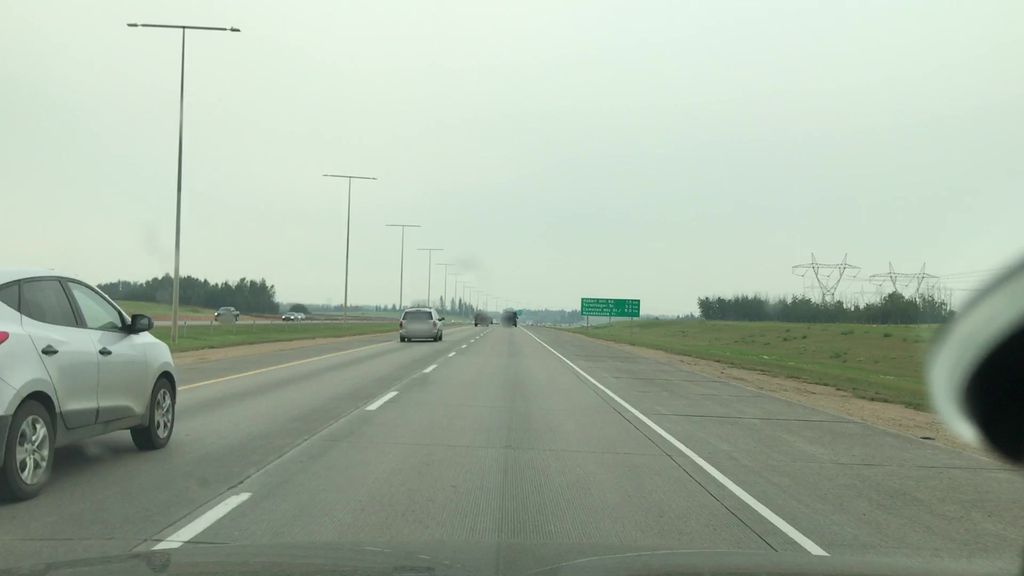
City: edmonton